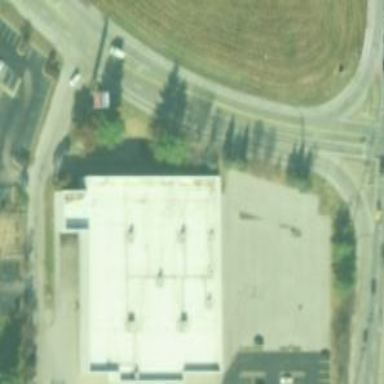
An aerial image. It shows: Building.